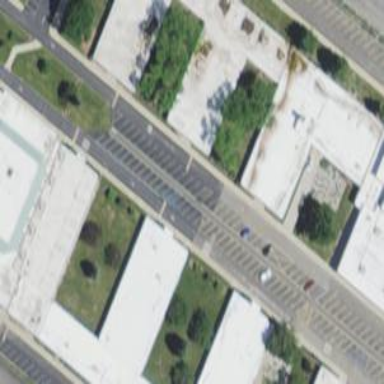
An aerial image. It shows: Parking space.